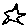
Label: star